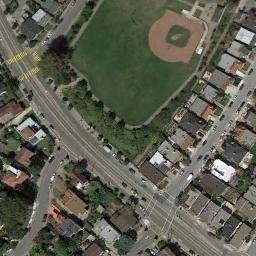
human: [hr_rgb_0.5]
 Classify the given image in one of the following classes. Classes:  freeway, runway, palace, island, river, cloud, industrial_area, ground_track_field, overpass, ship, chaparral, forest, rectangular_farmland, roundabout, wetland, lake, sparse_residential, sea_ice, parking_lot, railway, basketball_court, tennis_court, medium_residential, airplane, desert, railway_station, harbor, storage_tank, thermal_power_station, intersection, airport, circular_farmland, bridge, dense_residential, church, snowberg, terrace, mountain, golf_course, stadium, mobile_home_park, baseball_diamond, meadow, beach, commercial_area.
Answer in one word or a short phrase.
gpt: baseball_diamond